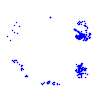
Particle: electron